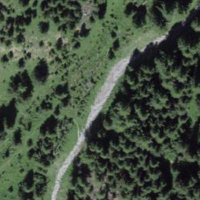
EUNIS habitat code: 43
Species observed at this site:
Dactylorhiza maculata
Gymnadenia conopsea